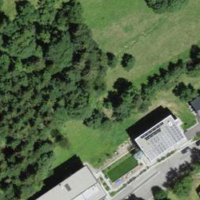
EUNIS habitat code: 55
Species observed at this site:
Sambucus racemosa
Galanthus nivalis
Picea abies
Taraxacum officinale